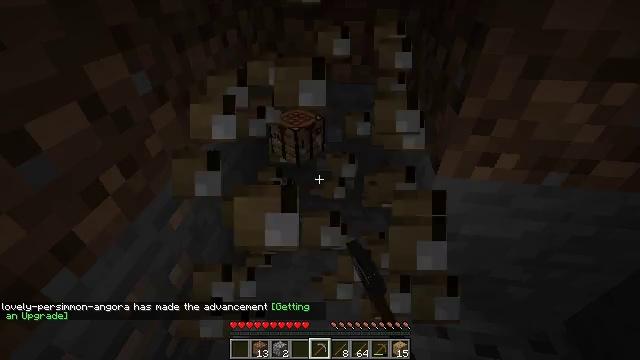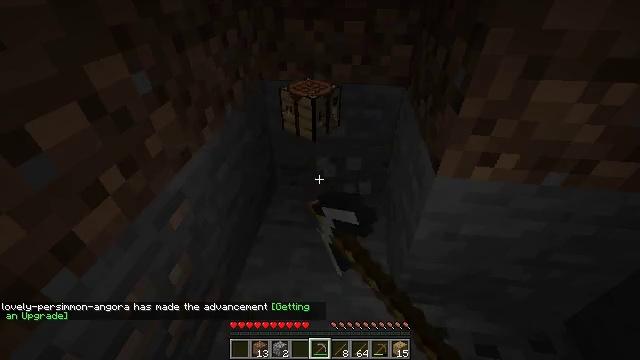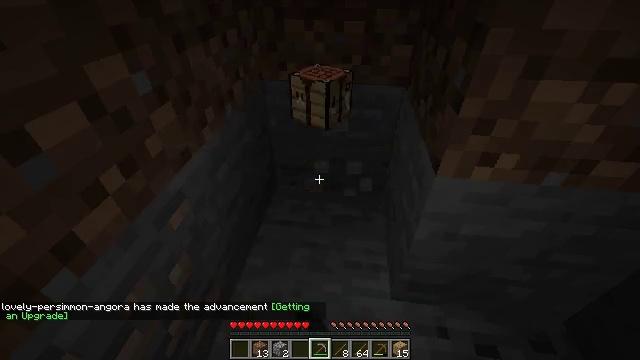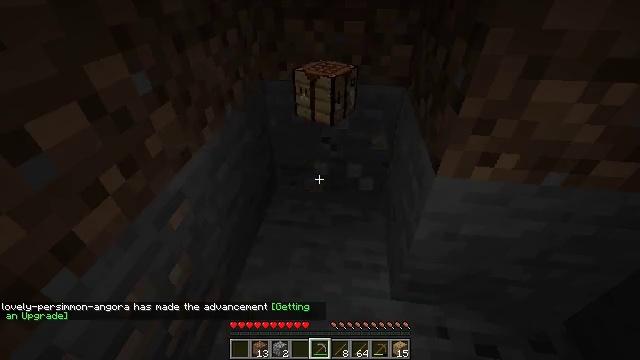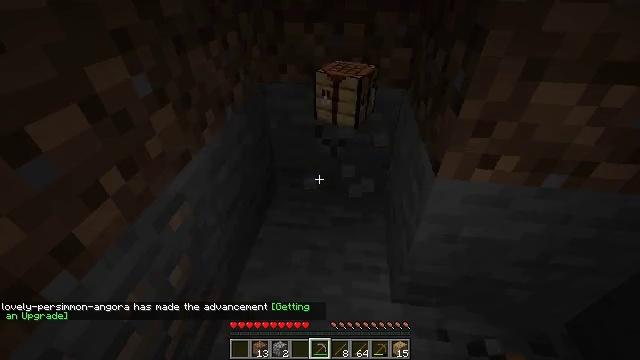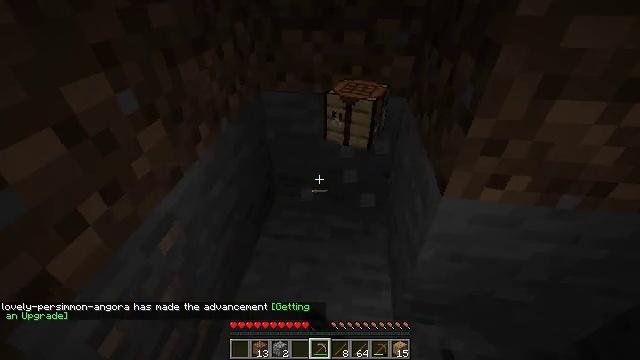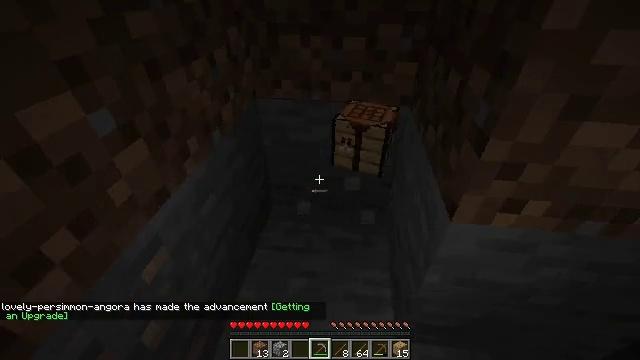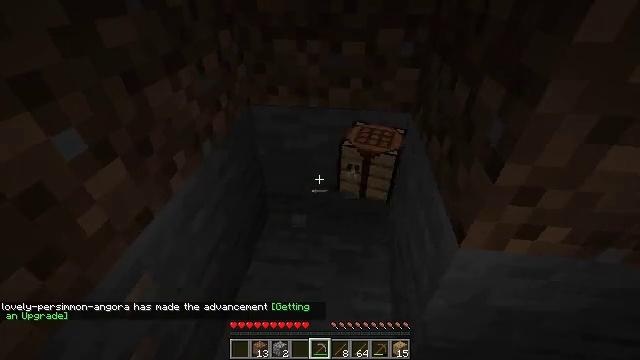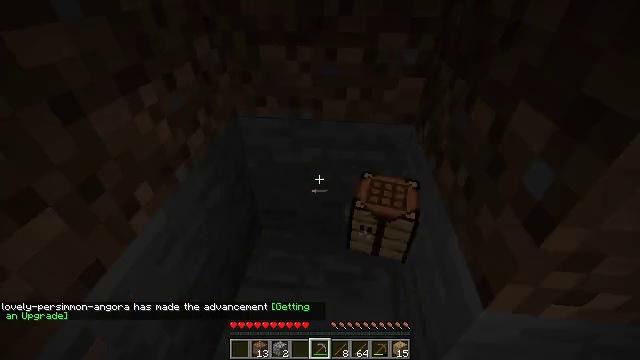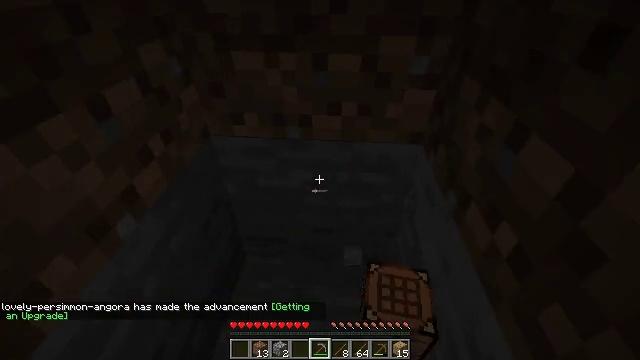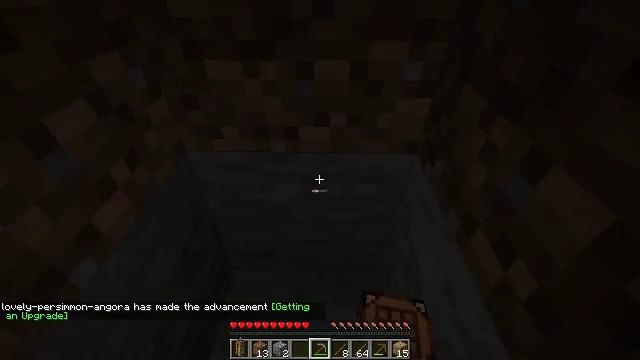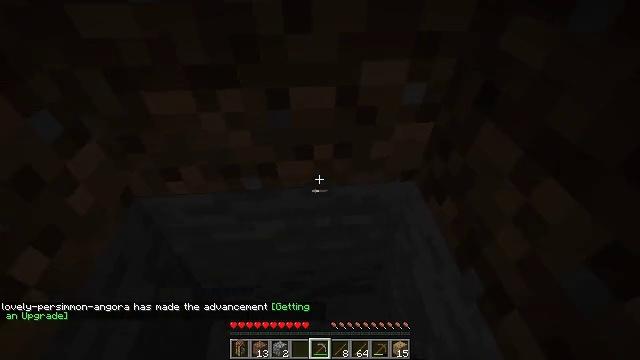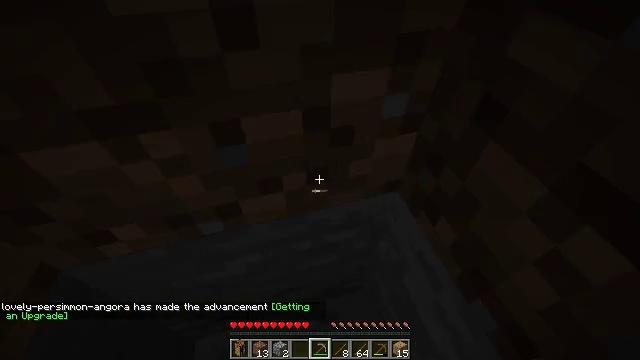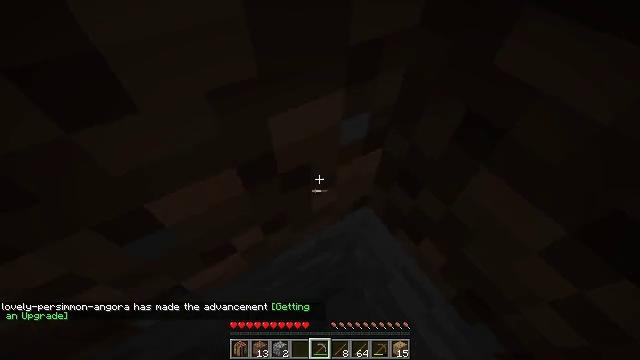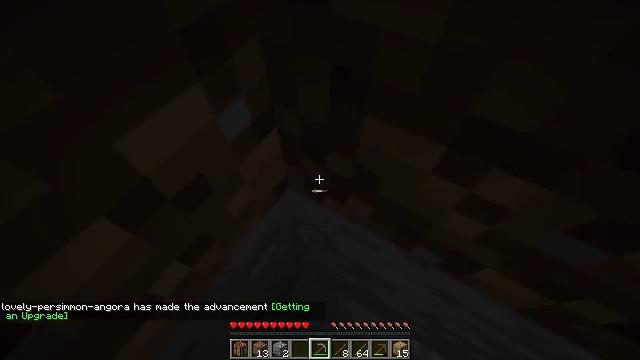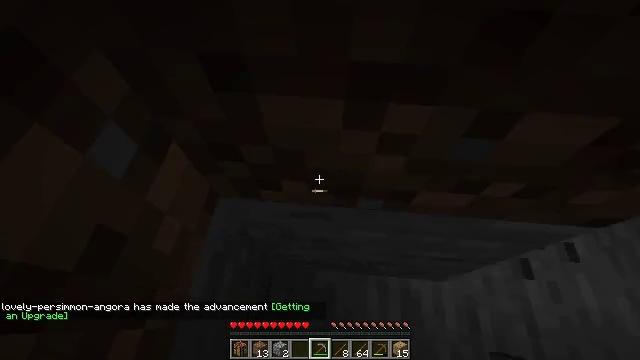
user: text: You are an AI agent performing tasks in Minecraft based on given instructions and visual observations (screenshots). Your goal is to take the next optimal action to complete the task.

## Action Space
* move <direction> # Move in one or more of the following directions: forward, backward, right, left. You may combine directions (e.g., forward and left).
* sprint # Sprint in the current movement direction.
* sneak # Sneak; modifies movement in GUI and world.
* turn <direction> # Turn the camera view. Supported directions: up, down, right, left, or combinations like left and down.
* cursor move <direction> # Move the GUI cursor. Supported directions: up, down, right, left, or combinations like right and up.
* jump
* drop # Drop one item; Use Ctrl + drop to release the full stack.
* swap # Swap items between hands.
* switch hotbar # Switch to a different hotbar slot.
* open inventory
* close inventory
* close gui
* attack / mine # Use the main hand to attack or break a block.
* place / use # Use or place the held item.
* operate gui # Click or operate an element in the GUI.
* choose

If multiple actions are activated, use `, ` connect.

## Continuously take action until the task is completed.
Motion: motion action
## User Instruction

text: Extract coal from the ore block.
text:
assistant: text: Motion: attack / mine
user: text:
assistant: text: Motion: attack / mine
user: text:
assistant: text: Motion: attack / mine
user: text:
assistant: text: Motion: attack / mine
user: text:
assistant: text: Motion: move forward
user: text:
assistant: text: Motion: move forward
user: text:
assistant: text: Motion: move forward
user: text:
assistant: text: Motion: move forward
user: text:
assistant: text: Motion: move forward, turn right
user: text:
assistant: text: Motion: move forward, turn right and down
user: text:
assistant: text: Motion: move forward, turn right and down
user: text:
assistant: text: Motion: move forward, turn right and down
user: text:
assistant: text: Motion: move forward, turn right and down
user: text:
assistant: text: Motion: turn right and down
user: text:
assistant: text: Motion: turn right and down
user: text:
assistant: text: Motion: turn right and down
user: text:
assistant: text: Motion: turn right and down
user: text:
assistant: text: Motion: turn right and down
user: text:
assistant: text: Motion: turn right
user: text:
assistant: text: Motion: move right
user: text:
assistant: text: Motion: move right
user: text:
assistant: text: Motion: move right
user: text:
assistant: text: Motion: move right, turn left and up
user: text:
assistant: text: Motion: move right
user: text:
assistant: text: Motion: no_op
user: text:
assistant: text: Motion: turn left and up
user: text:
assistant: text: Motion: turn left and up
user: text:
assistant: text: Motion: move forward, turn left and up
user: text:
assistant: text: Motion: move forward, turn left and up
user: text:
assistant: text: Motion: move forward, turn left